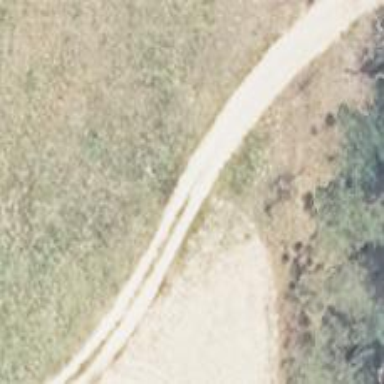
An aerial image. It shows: Sandy track.